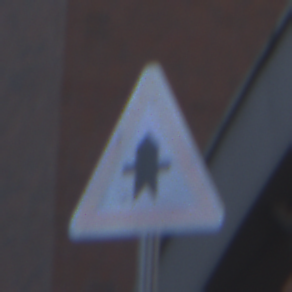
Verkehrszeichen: Vorfahrt
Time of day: SunriseSunset
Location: Outdoor (Urban)
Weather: Clear
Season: NotSpecified
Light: Natural